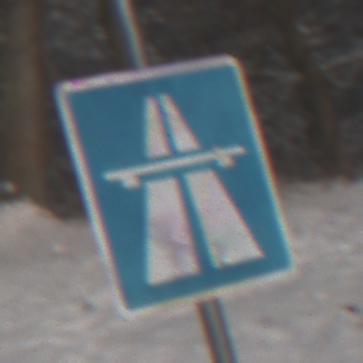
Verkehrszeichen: Autobahn
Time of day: MorningAfternoon
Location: Outdoor (Nature)
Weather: PartlyCloudy
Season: Winter
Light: Natural